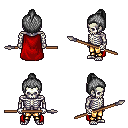
a pixel art fantasy rpg character, male body template, skeleton, red cape, gold greaves, gray short topknot hairstyle, spear, four views (front, back, left, right), 2x2 character sprite sheet, small pixel art, hard edges, no anti-aliasing